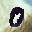
Label: 0